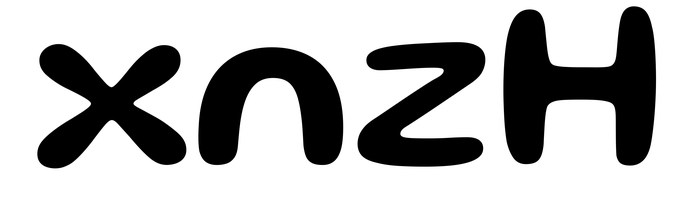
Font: Gluten_Medium